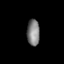
Tissue: prostate
Cell type: T cells
Senescence score: 0.7146
Nuclear area (px): 325
Mean DAPI intensity: 128.292